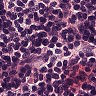
Metastatic tissue present: no